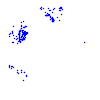
Particle: electron